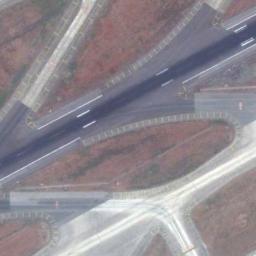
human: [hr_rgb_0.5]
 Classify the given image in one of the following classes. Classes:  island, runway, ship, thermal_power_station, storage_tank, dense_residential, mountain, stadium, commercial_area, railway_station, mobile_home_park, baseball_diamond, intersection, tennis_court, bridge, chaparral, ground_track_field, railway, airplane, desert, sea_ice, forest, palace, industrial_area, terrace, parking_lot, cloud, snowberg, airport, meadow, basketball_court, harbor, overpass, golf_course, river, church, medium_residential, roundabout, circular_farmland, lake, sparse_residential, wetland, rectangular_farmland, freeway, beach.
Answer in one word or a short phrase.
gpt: runway